Aerial crown-view tile of a tropical tree (Barro Colorado Island, Panama), acquired 20250616:
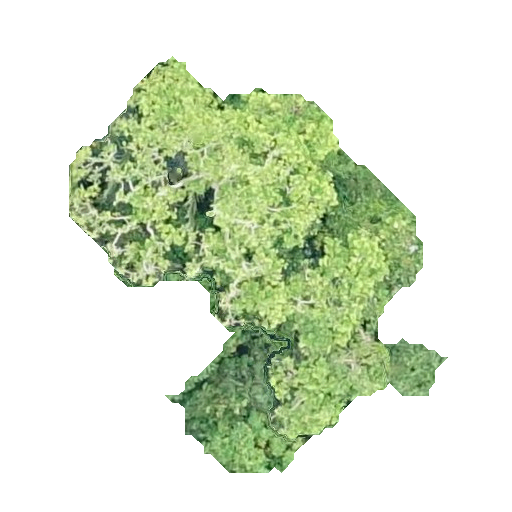
Species: Platypodium elegans
GBIF accepted scientific name: Platypodium elegans
Crown area: 125.161 m²